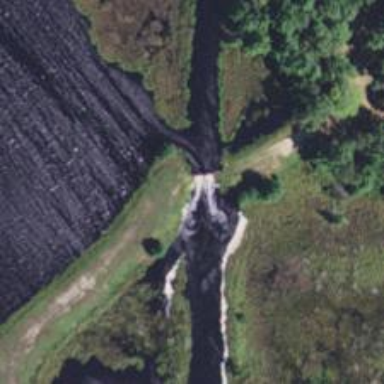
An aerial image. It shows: Dam across waterway.